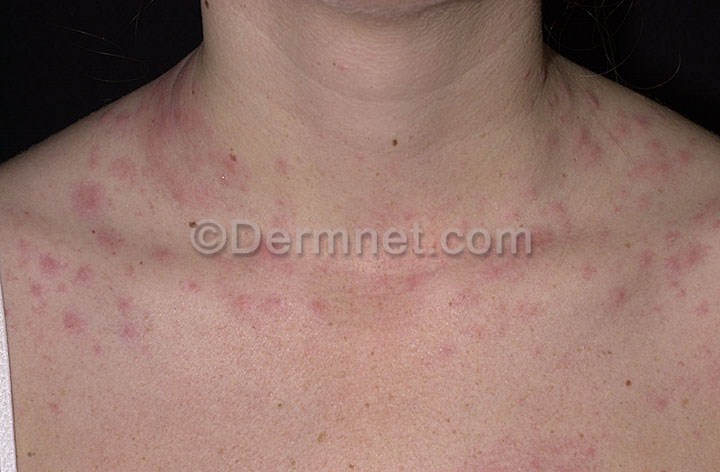
Disease: Urticaria Hives